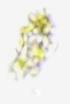
Label: Detritus